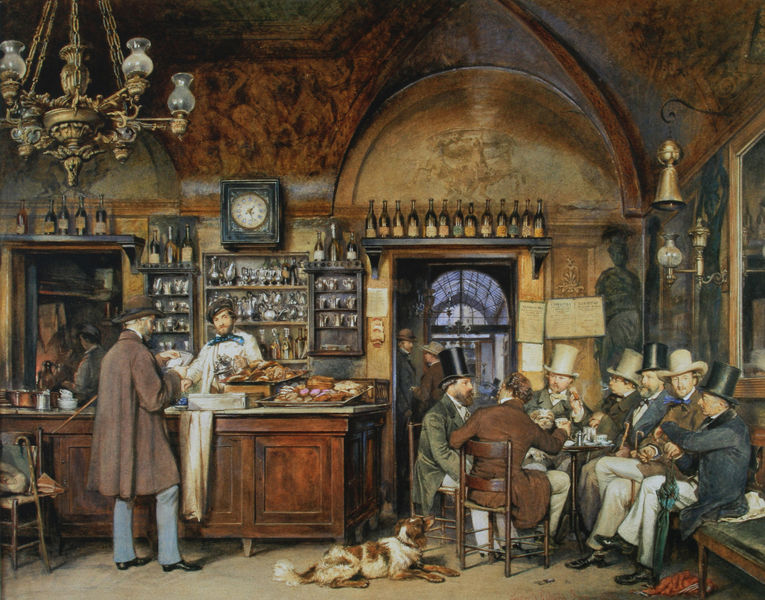
Titel: Das Café Greco in Rom
Künstler: Ludwig Johann Passini
Standort: Hamburg
Institution: Kunsthalle
Schlagwörter: dunkel, gemälde, gruppe, mann, menschen, sitzen, bar, cafe, fenster, glas, hell, holz, hut, hüte, kaffeehaus, lampe, männer, stuhl, stühle, szene, tisch, tür, dach, hund, regenschirm, tier, gesellschaft, gespräch, herren, malerei, zylinder, flasche, flaschen, gläser, jacke, kneipe, ober, regal, tresen, trinken, wirtschaft, stehen, türbogen, öl, figur, interieur, mantel, realismus, decke, genre, stock, statue, schrank, geschäft, laden, bank, beleuchtung, hocker, ölgemälde, wein, runde, spielen, rauchen, uhr, kronleuchter, leuchter, lüster, chapeau, bögen, keller, gewölbe, theke, verkauf, verkäufer, künstler, bürger, bedienung, vitrine, bänke, glocke, kunde, regale, flachen, verkaufen, wanduhr, altdeutsch, kandelaber, gasthaus, mäner, wirt, wirtshaus, schenke, backwaren, gemütlich, handeln, geselligkeit, stammtisch, zigaretten, apotheke, flschen, barmann, heren